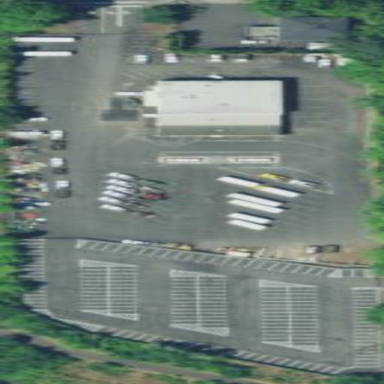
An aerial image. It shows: Industrial depot area.